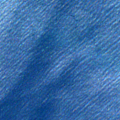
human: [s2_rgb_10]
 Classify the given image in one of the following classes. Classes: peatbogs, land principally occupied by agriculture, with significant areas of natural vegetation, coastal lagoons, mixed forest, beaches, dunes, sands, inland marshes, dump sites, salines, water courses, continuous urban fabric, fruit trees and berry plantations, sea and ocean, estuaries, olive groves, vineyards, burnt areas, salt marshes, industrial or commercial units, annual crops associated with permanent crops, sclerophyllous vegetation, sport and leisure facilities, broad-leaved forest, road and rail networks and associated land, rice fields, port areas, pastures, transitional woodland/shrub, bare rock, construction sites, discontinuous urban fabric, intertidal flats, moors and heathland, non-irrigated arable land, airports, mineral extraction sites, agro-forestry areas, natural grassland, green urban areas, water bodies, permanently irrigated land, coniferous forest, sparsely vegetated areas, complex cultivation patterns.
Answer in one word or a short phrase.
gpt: sea and ocean